Question: I have problem compiling my MPI Console app I add the include & lib file but I have this errors

'''
Error 1 error LNK2019: unresolved external symbol _MPI_Comm_size referenced in function _main
Error 2 error LNK2019: unresolved external symbol _MPI_Comm_rank referenced in function _main Helloworld_mpi
Error 3 error LNK2019: unresolved external symbol _MPI_Init referenced in function _main
Helloworld_mpi
Error 4 error LNK1120: 3 unresolved externals
'''
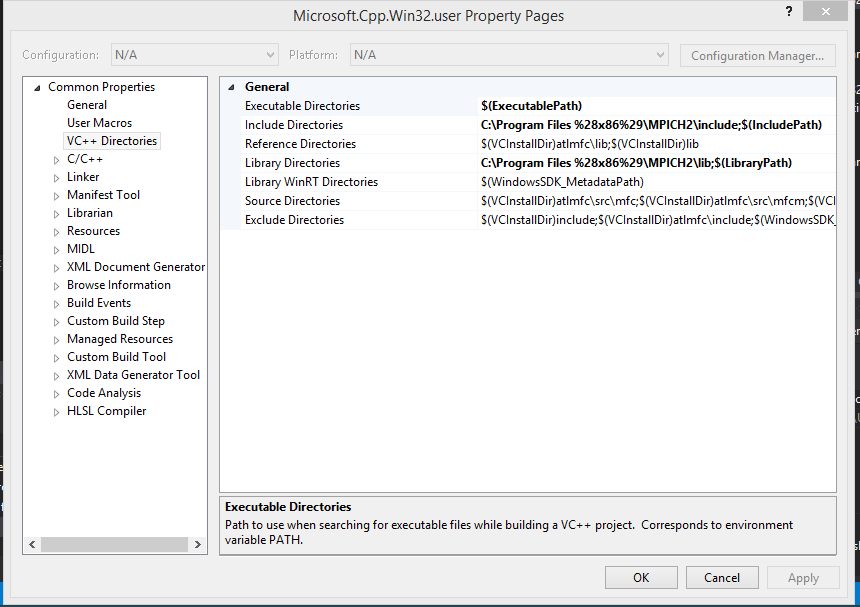
Answer: You need to link with your MPI import library. If you are using Microsoft MPI, it is called 'msmpi.lib'. You can do this in two ways:
1. Somewhere in one of yours cpp files write the following: #pragma comment (lib, "msmpi.lib")
2. Open your project properties, go to Linker -> Input -> Additional Dependencies and add msmpi.lib to that list.